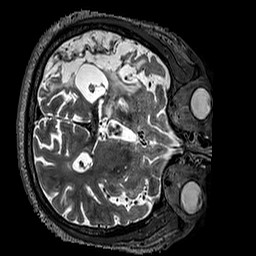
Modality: T2w
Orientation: axial
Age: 55
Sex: male
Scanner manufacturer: siemens
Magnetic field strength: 3 T
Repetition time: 3.2 s
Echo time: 0.567 s